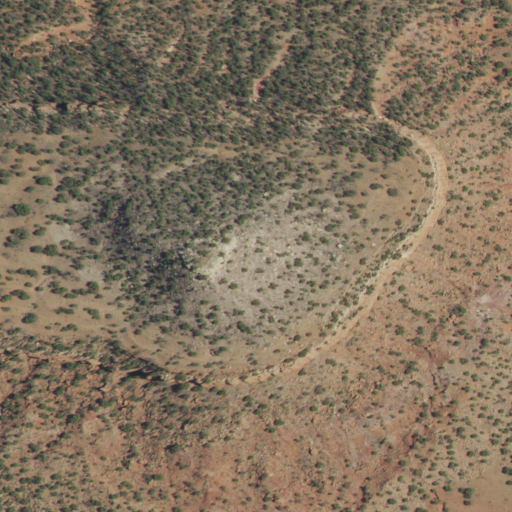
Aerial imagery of mountain in New Mexico named Gato Point containing shrub and evergreen forest